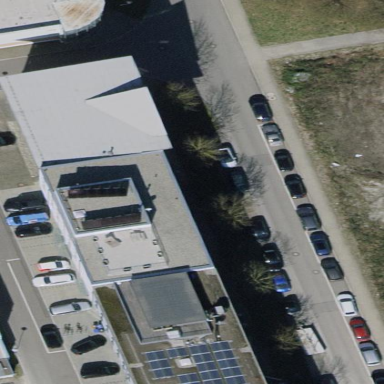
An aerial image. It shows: Commercial building.